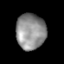
Tissue: lung
Cell type: Epithelial cells
Senescence score: 0.224
Nuclear area (px): 1035
Mean DAPI intensity: 143.108